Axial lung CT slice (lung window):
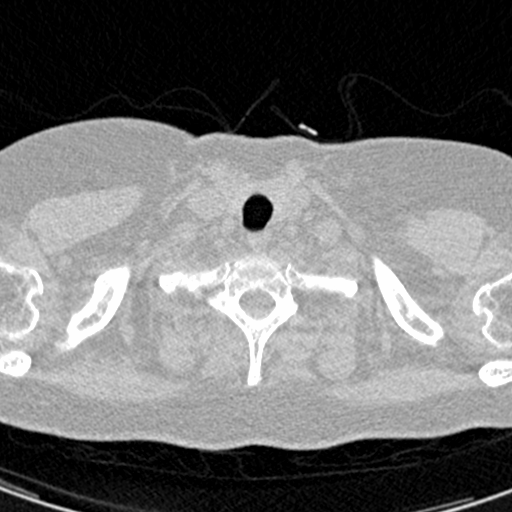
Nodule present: no